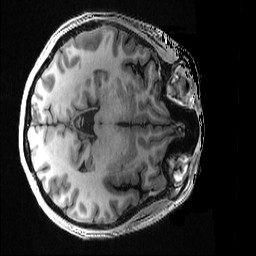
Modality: T1w
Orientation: axial
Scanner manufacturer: ge
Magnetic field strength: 3 T
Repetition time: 0.008164 s
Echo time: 0.003184 s